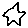
Label: star